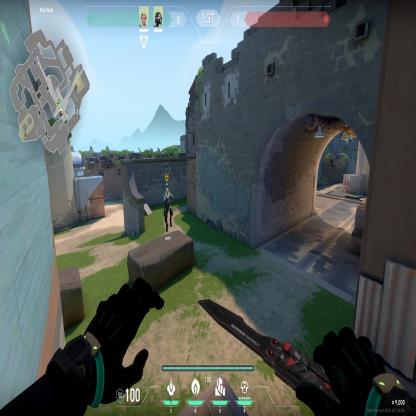
Label: teammate